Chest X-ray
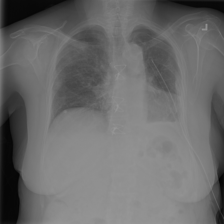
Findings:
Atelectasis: negative
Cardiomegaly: negative
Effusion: negative
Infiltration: negative
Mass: negative
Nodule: negative
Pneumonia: negative
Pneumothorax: negative
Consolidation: negative
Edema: negative
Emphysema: negative
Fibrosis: negative
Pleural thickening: negative
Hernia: negative